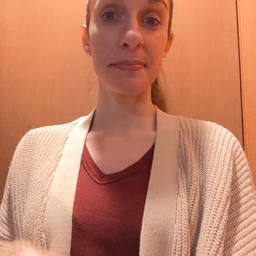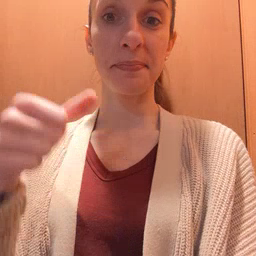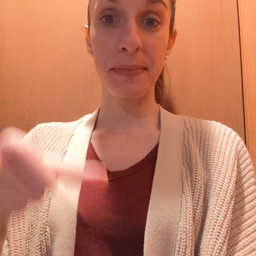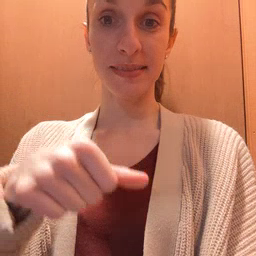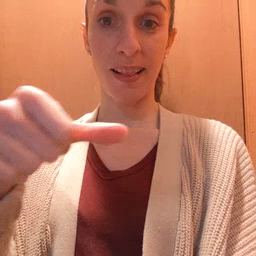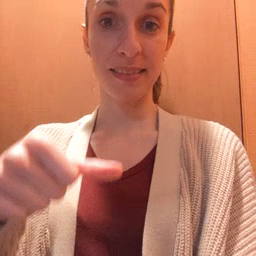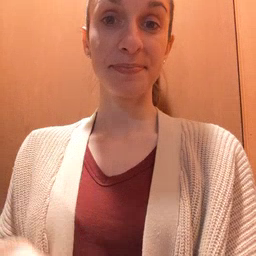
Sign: puzzle